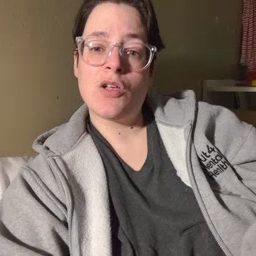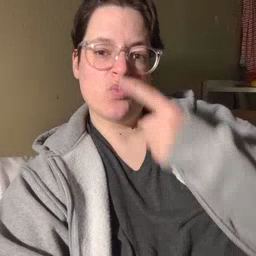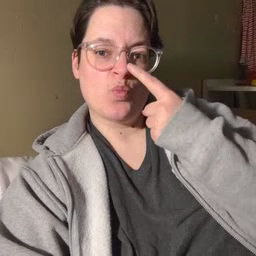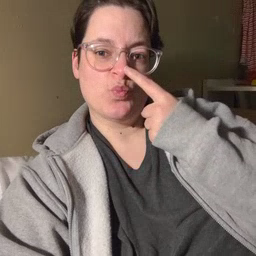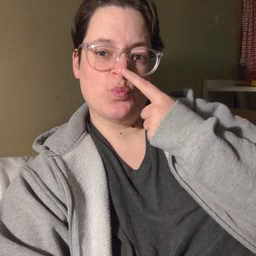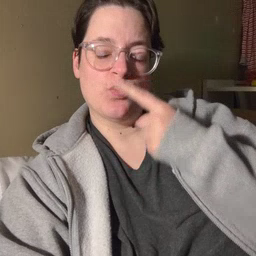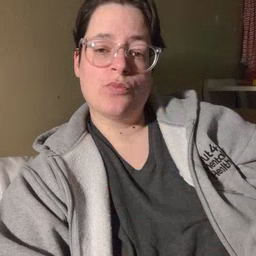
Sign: nose